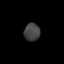
Tissue: prostate
Cell type: T cells
Senescence score: 0.2679
Nuclear area (px): 278
Mean DAPI intensity: 66.489